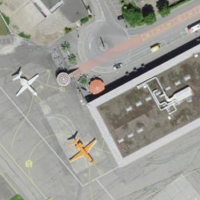
EUNIS habitat code: 57
Species observed at this site:
Geranium pyrenaicum